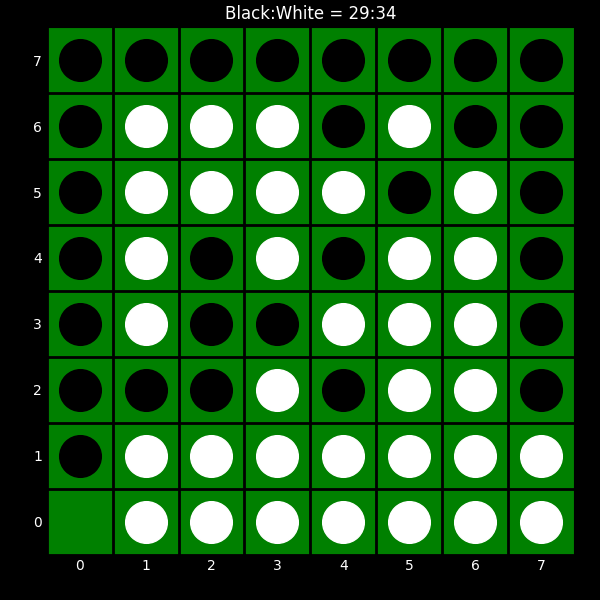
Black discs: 29
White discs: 34